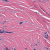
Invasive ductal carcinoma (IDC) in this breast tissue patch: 1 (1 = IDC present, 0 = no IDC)